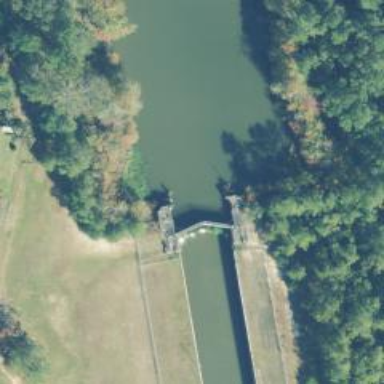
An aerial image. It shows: Lock gate on waterway.